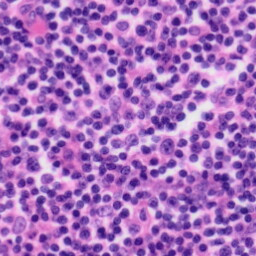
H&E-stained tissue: Tonsil